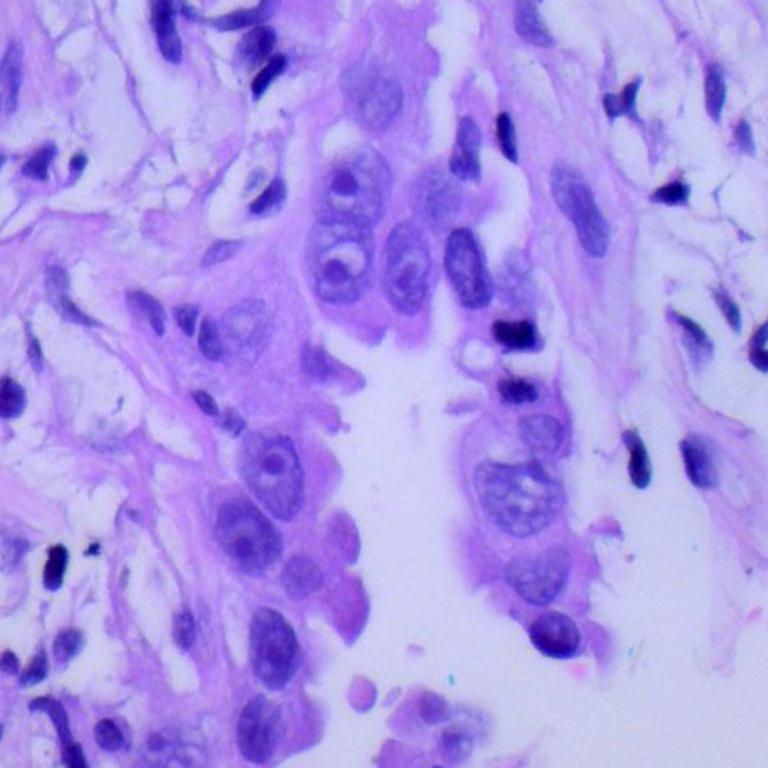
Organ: lung
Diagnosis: adenocarcinomas